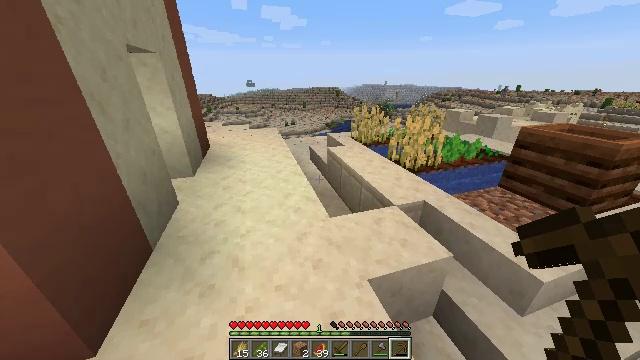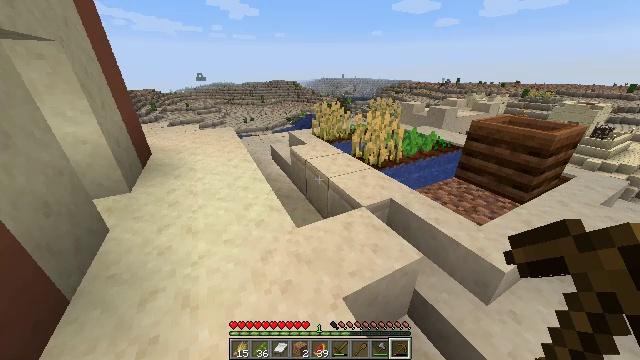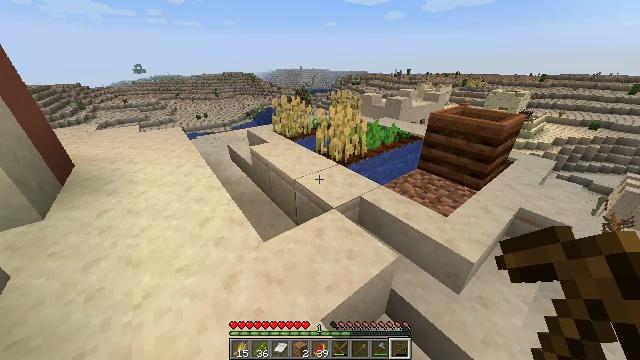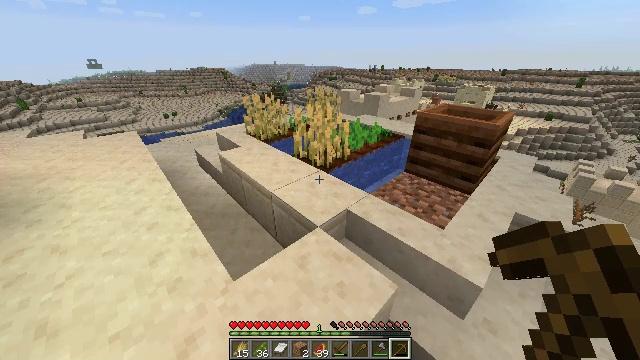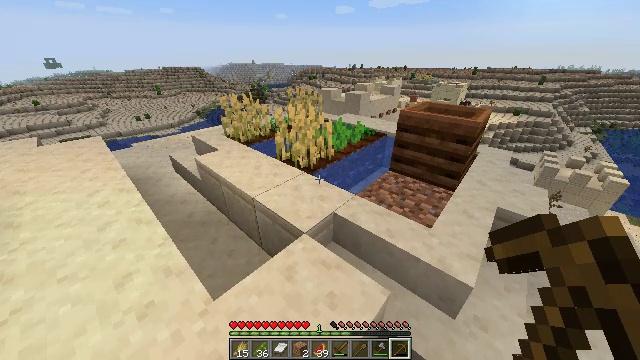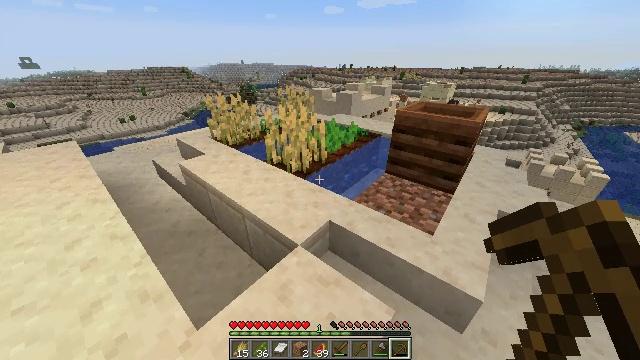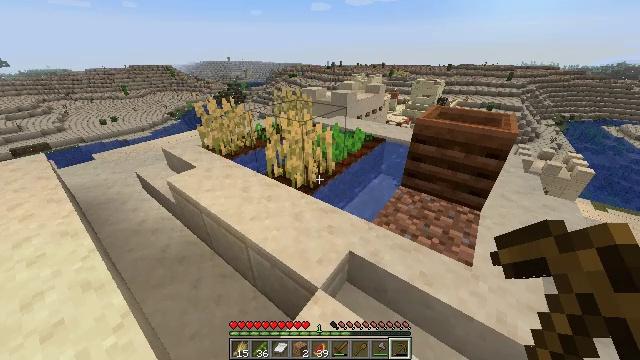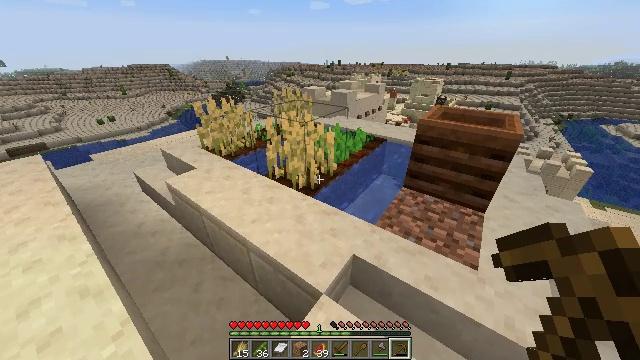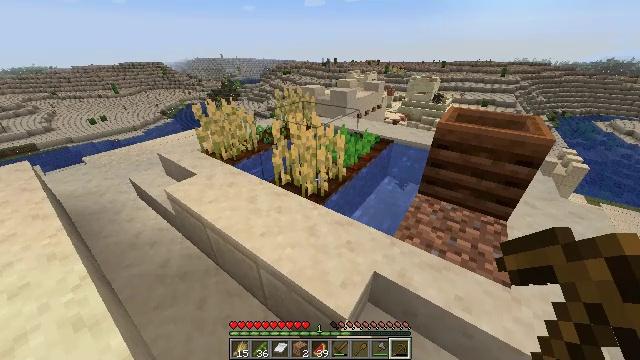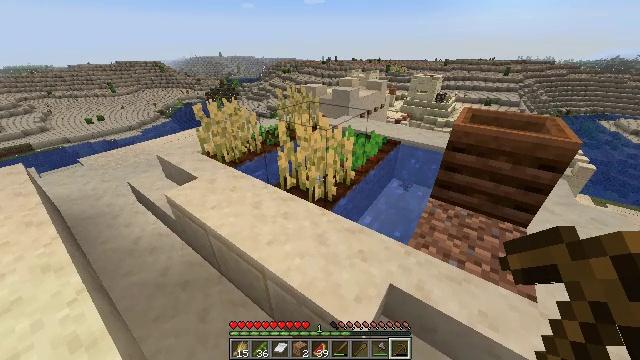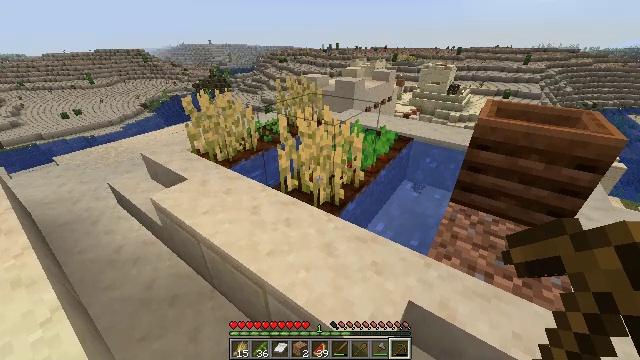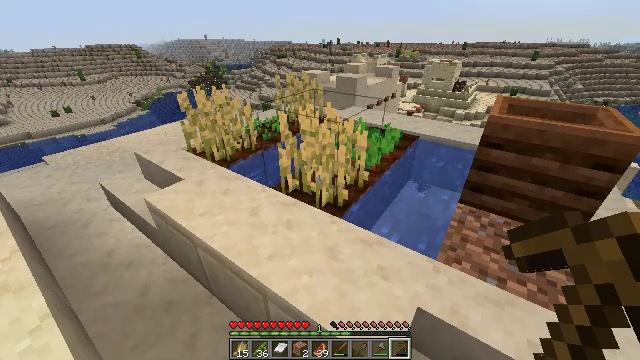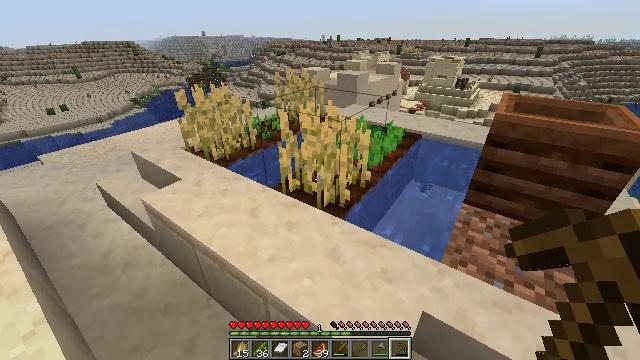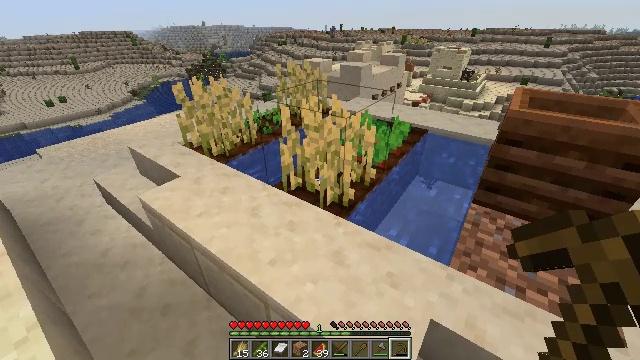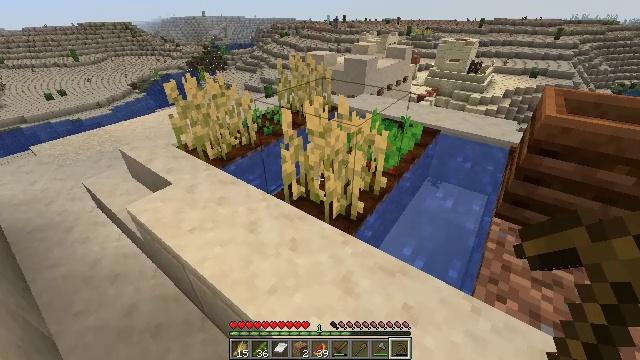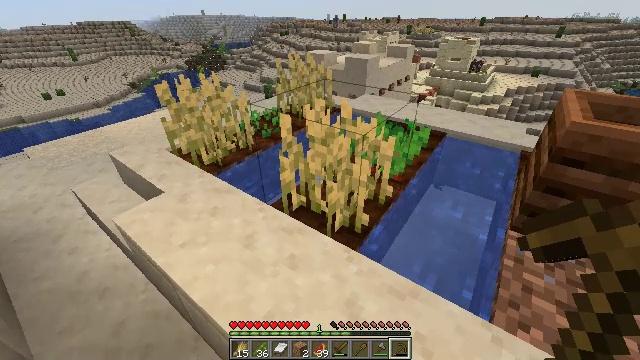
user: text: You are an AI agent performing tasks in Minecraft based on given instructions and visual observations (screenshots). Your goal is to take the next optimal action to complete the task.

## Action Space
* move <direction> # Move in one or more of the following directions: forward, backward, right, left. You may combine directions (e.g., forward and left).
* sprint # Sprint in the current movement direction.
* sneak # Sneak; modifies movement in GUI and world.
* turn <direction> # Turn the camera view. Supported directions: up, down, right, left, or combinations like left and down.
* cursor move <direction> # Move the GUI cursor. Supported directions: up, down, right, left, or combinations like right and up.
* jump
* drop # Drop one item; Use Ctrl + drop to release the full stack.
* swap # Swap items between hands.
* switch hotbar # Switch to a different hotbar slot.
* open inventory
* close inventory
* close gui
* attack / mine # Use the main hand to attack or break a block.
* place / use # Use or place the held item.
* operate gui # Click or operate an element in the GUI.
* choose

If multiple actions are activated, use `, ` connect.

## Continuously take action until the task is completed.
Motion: motion action
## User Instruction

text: Mine beetroots from the garden.
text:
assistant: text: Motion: move forward, turn right and down
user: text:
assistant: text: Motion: move forward, turn right and down
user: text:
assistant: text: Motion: move forward, turn right and down
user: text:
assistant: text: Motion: move forward, turn right
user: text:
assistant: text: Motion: move forward and move left, turn right
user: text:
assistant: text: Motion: move forward and move left, turn right
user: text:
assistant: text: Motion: move forward and move left
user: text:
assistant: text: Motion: turn right
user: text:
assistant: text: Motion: no_op
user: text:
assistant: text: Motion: no_op
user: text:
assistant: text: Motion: no_op
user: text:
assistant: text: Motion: move forward
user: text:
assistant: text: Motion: move forward, turn down
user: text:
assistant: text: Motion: move forward, turn down
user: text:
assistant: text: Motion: move forward
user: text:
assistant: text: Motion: move forward
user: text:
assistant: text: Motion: move forward
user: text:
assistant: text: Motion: move forward
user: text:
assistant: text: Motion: move forward
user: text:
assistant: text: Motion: move forward
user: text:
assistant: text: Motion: move forward
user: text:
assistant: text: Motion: move forward, turn right and down
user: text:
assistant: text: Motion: turn right and down
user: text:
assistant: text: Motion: turn right and down
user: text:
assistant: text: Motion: turn right and down
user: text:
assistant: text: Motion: no_op
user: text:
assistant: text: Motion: no_op
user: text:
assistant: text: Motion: move forward
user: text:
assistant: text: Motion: move forward
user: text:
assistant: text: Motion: move forward, turn down